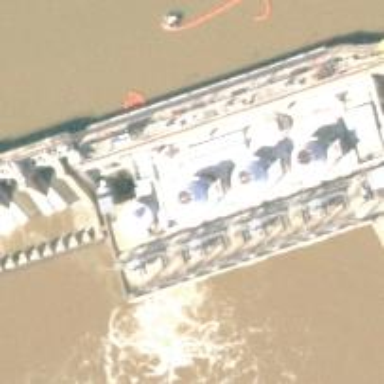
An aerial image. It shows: Hydro power generator using the water-storage method.